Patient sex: F
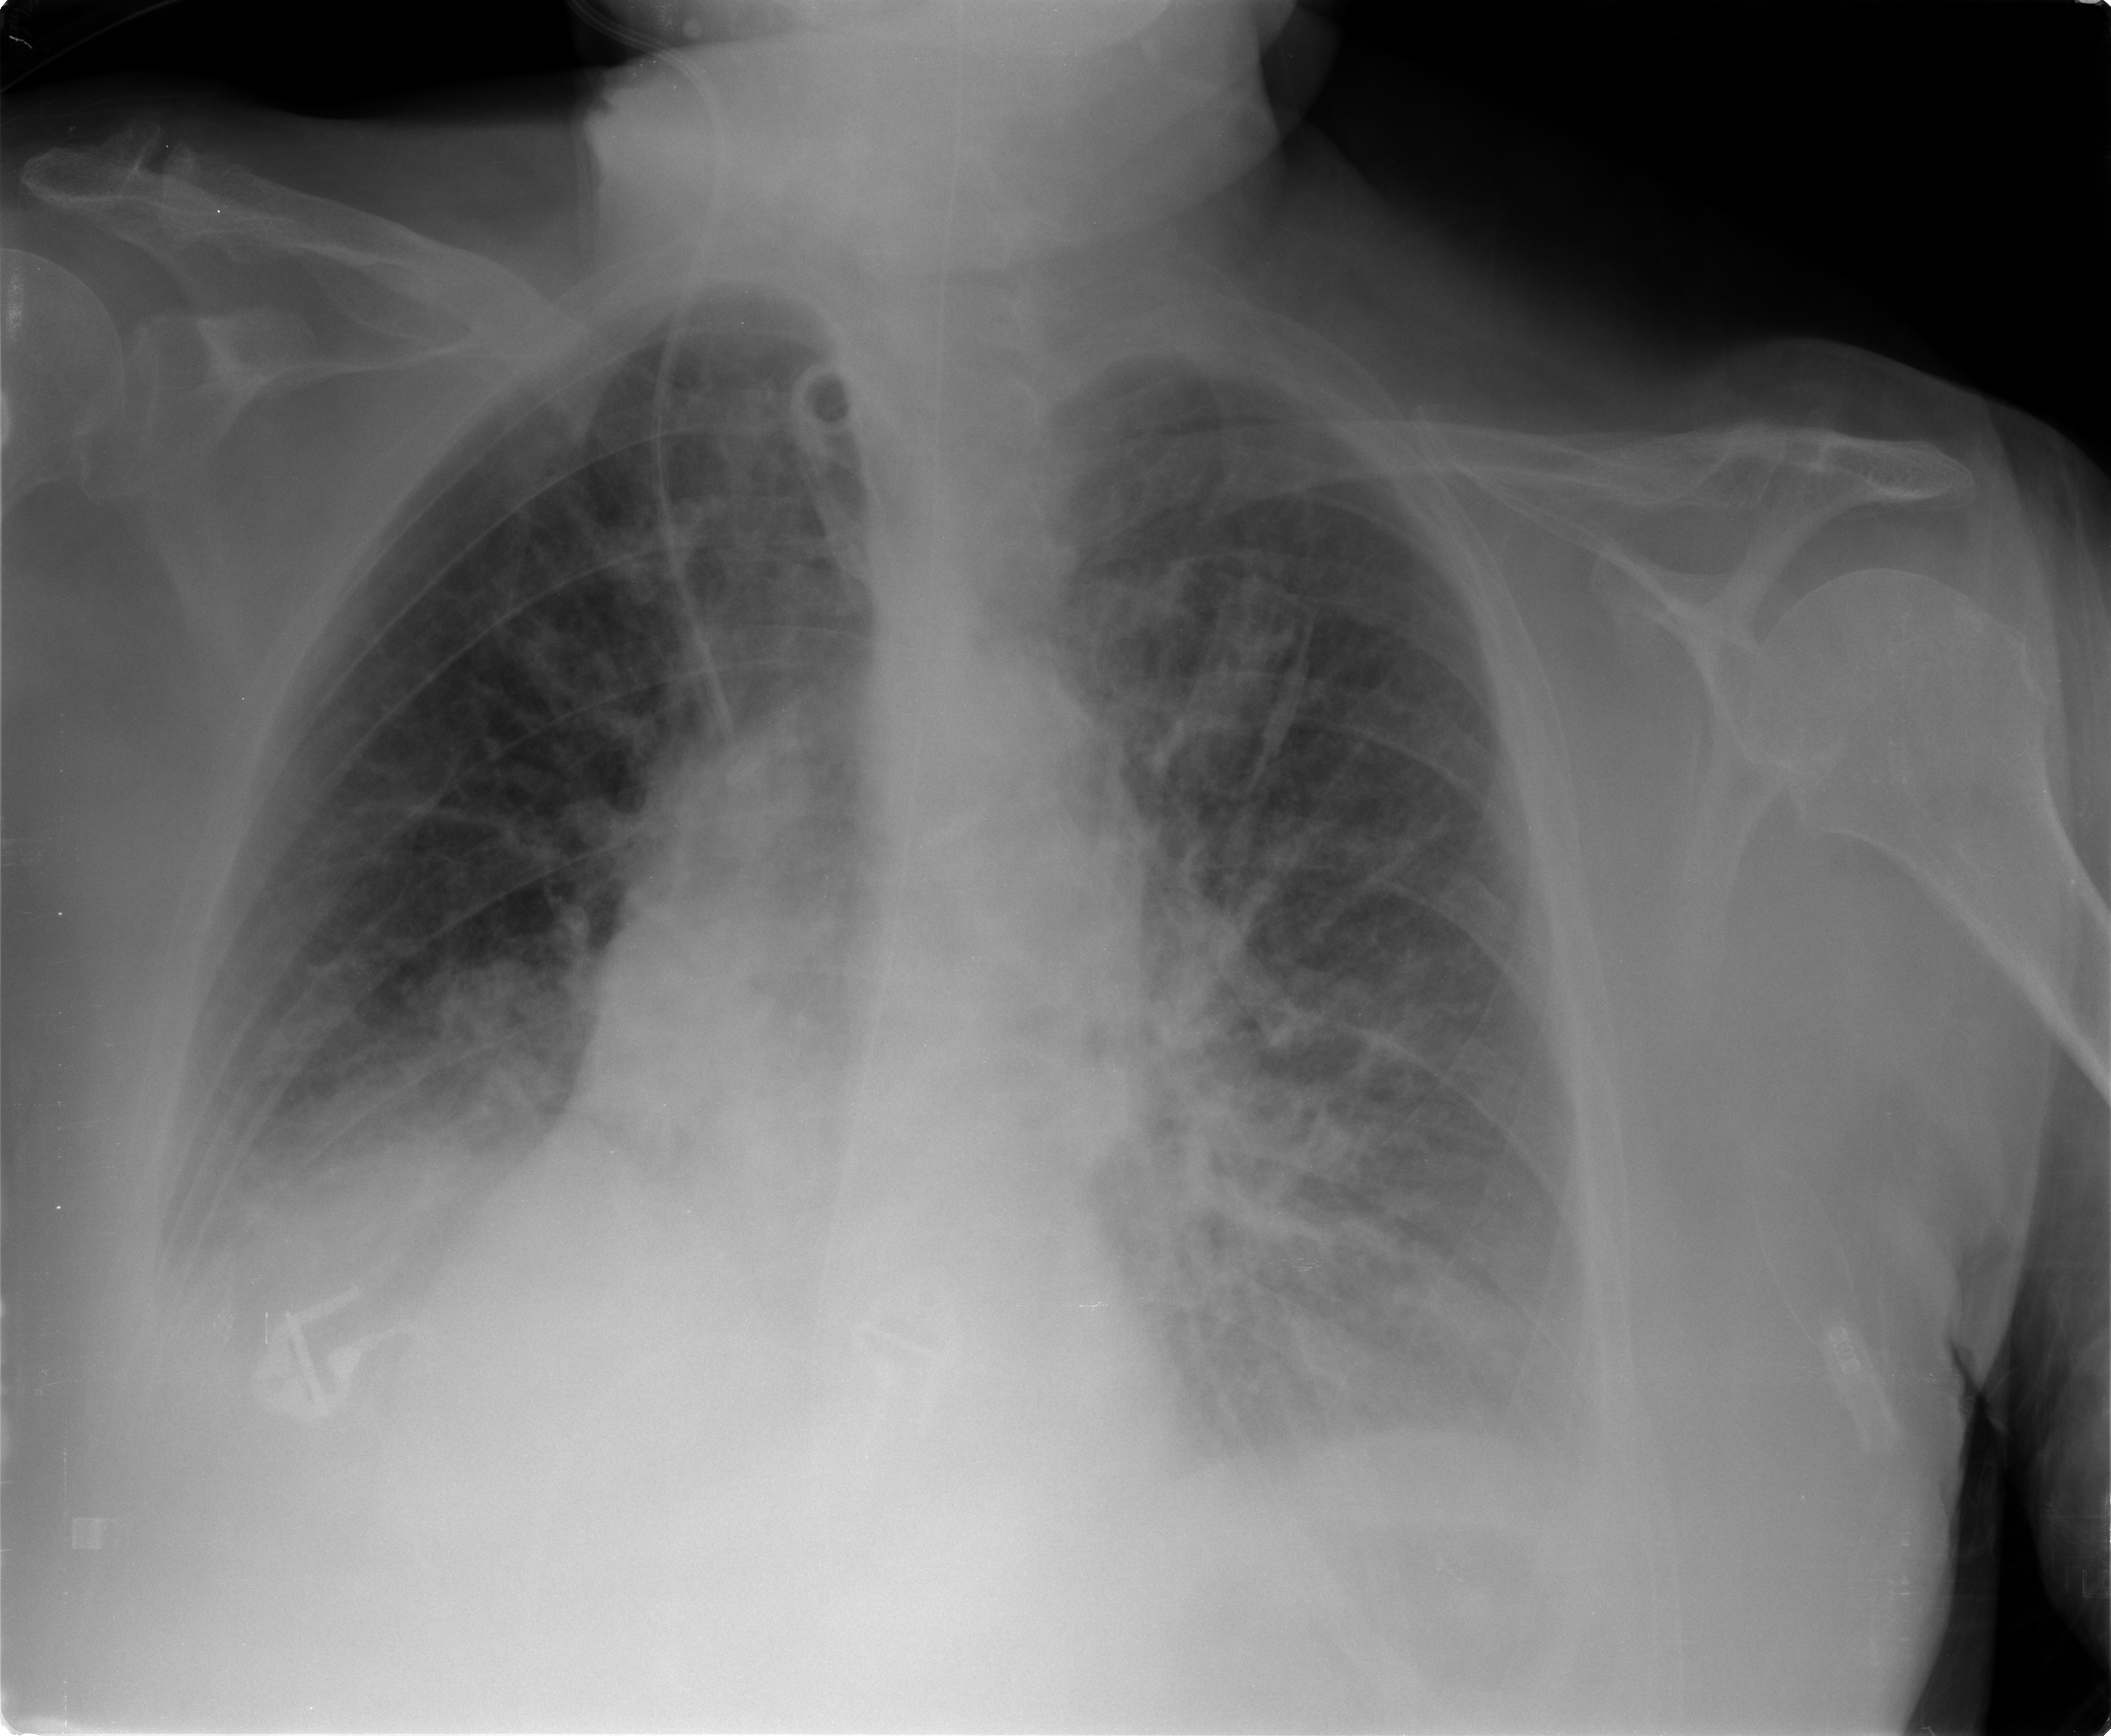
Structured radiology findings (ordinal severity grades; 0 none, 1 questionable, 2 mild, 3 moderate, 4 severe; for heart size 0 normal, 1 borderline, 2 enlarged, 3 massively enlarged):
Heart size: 0
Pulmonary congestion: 2
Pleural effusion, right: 2
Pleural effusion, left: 2
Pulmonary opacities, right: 2
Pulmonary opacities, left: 2
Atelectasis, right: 2
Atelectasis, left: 2